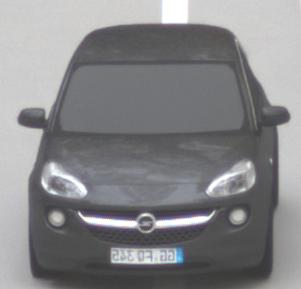
Make: Opel
Model: ADAM 1.2
Detailed model: ADAM
Model produced from: 2013/01
Model produced until: 2014/11
Doors: 3
Color: gray
Road condition: dry road
Daytime: morning or afternoon
Contrast: low contrast